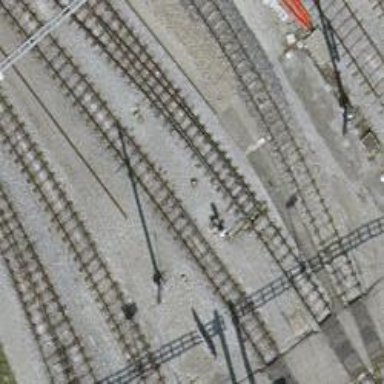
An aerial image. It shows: Narrow-gauge railway siding with 1 track. The track is electrified with contact line.